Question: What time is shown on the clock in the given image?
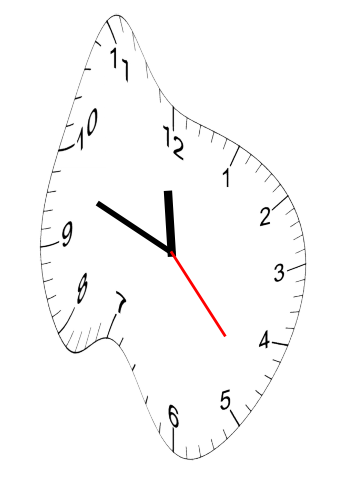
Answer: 11:48:23